Question:
I just wondering if one plugin could handle all of this.
Content Filtering, Sorting and Pagination launch Ajax request (then retrrieves DB information) that returns JSON object
The excellent DataTables plugin can manage this, but it's for table and since I don't want to encapsulate my contents in table rows, I don't want to use it. Besides I need something lighter.
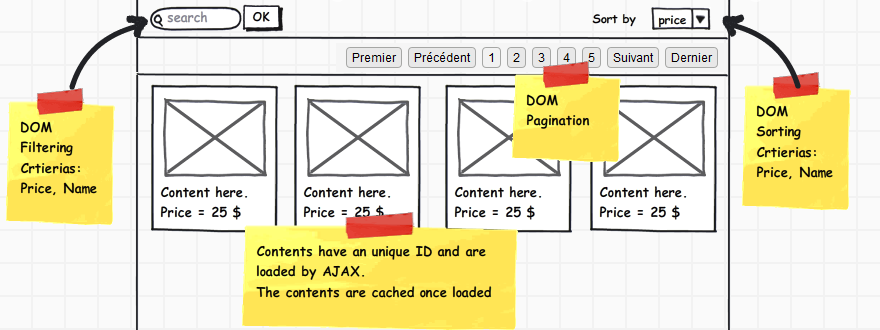
Answer: Building this from scratch with jQuery would probably not be very hard or timeconsuming. I could also recommend the <URL> framework for any UI buildng in javascript.
Take care!
/Marthin